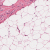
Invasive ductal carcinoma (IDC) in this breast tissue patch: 1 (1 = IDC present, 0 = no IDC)